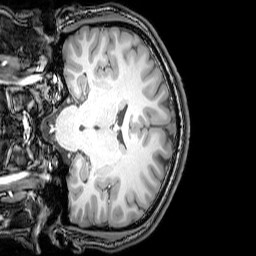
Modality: T1w
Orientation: coronal
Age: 22
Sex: male
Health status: healthy
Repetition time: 0.081 s
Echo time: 0.037 s